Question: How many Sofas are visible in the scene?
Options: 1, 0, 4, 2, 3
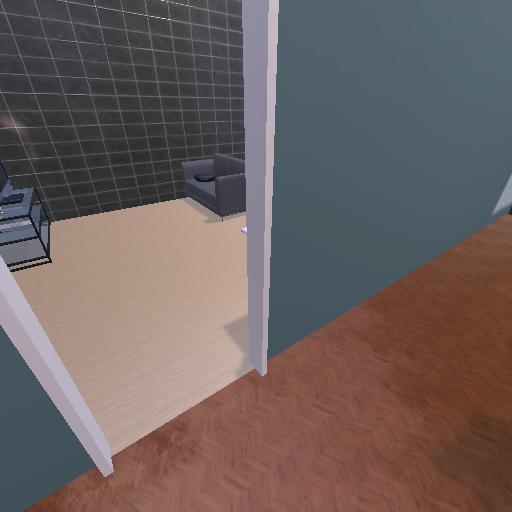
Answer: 1